【题型】解答题　【知识点】平面几何　【难度】easy
如图，已知四边形 $ABCD$ 为菱形，点 $E$ 在 $AC$ 的延长线上，$\angle ACD = \angle ABE$。求证：$\triangle ABC \sim \triangle AEB$。

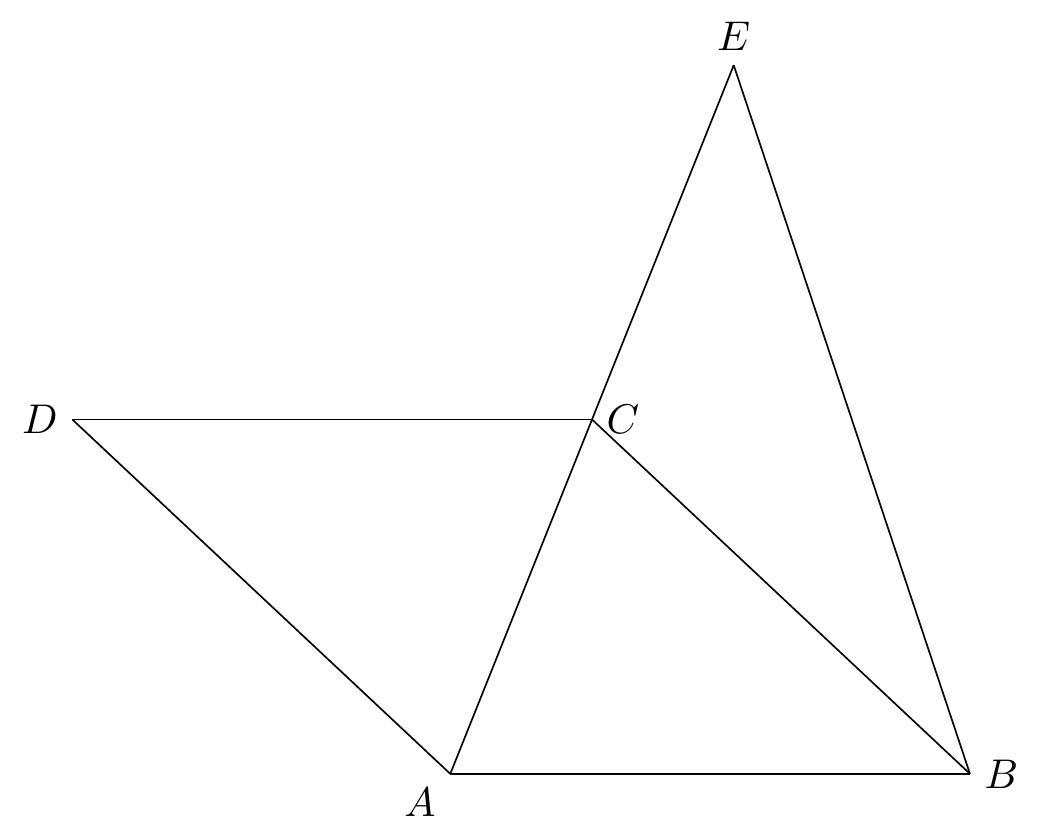
【解答】
证明：

$\because$ 四边形 $ABCD$ 为菱形，$AC$ 为对角线，

$\therefore \angle ACB = \angle ACD$。

$\because \angle ACD = \angle ABE$，

$\therefore \angle ACB = \angle ABE$。

又 $\because \angle BAC = \angle EAB$，

$\therefore \triangle ABC \sim \triangle AEB$。